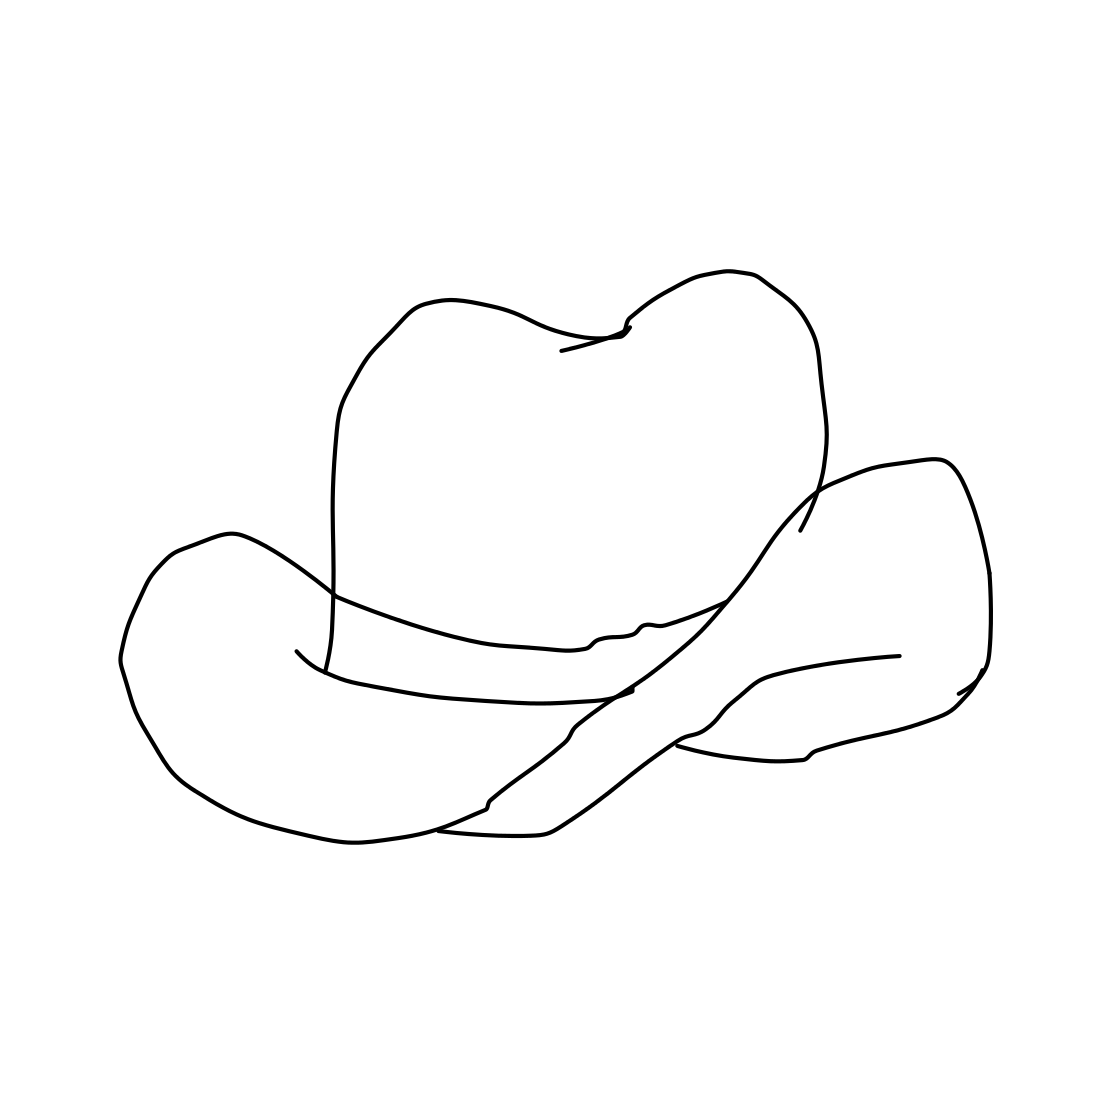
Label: hat